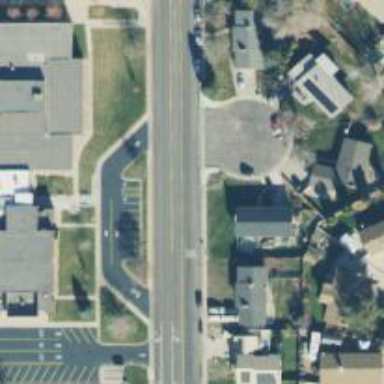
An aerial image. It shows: Unmarked crossing on the road.